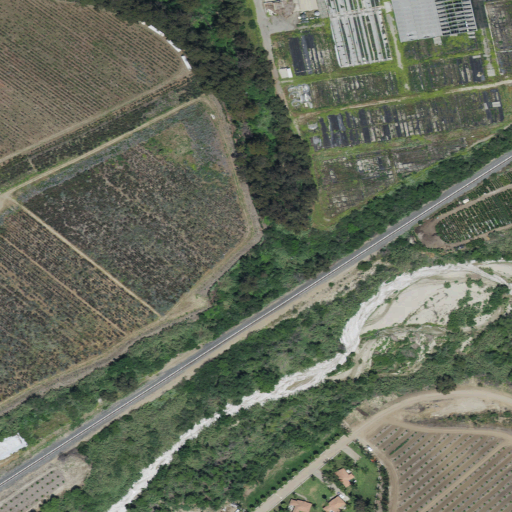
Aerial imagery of valley in California named Coyote Canyon containing shrub, low intensity development, open development, cultivated crops, herbaceous wetlands, evergreen forest, grassland, pasture, medium intensity development, high intensity development, and woody wetlands